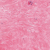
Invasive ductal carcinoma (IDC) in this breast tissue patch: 0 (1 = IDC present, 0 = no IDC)